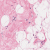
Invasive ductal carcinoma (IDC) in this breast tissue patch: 0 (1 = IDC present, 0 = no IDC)